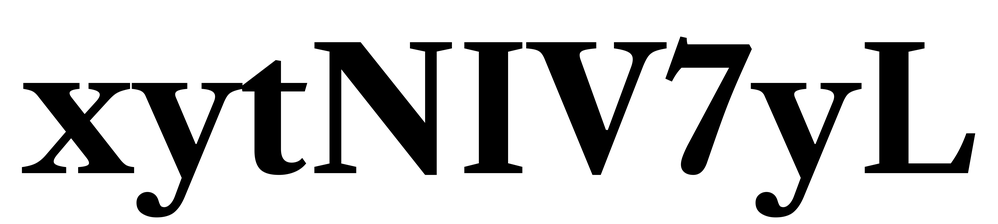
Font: LibreCaslonText_Bold